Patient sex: F
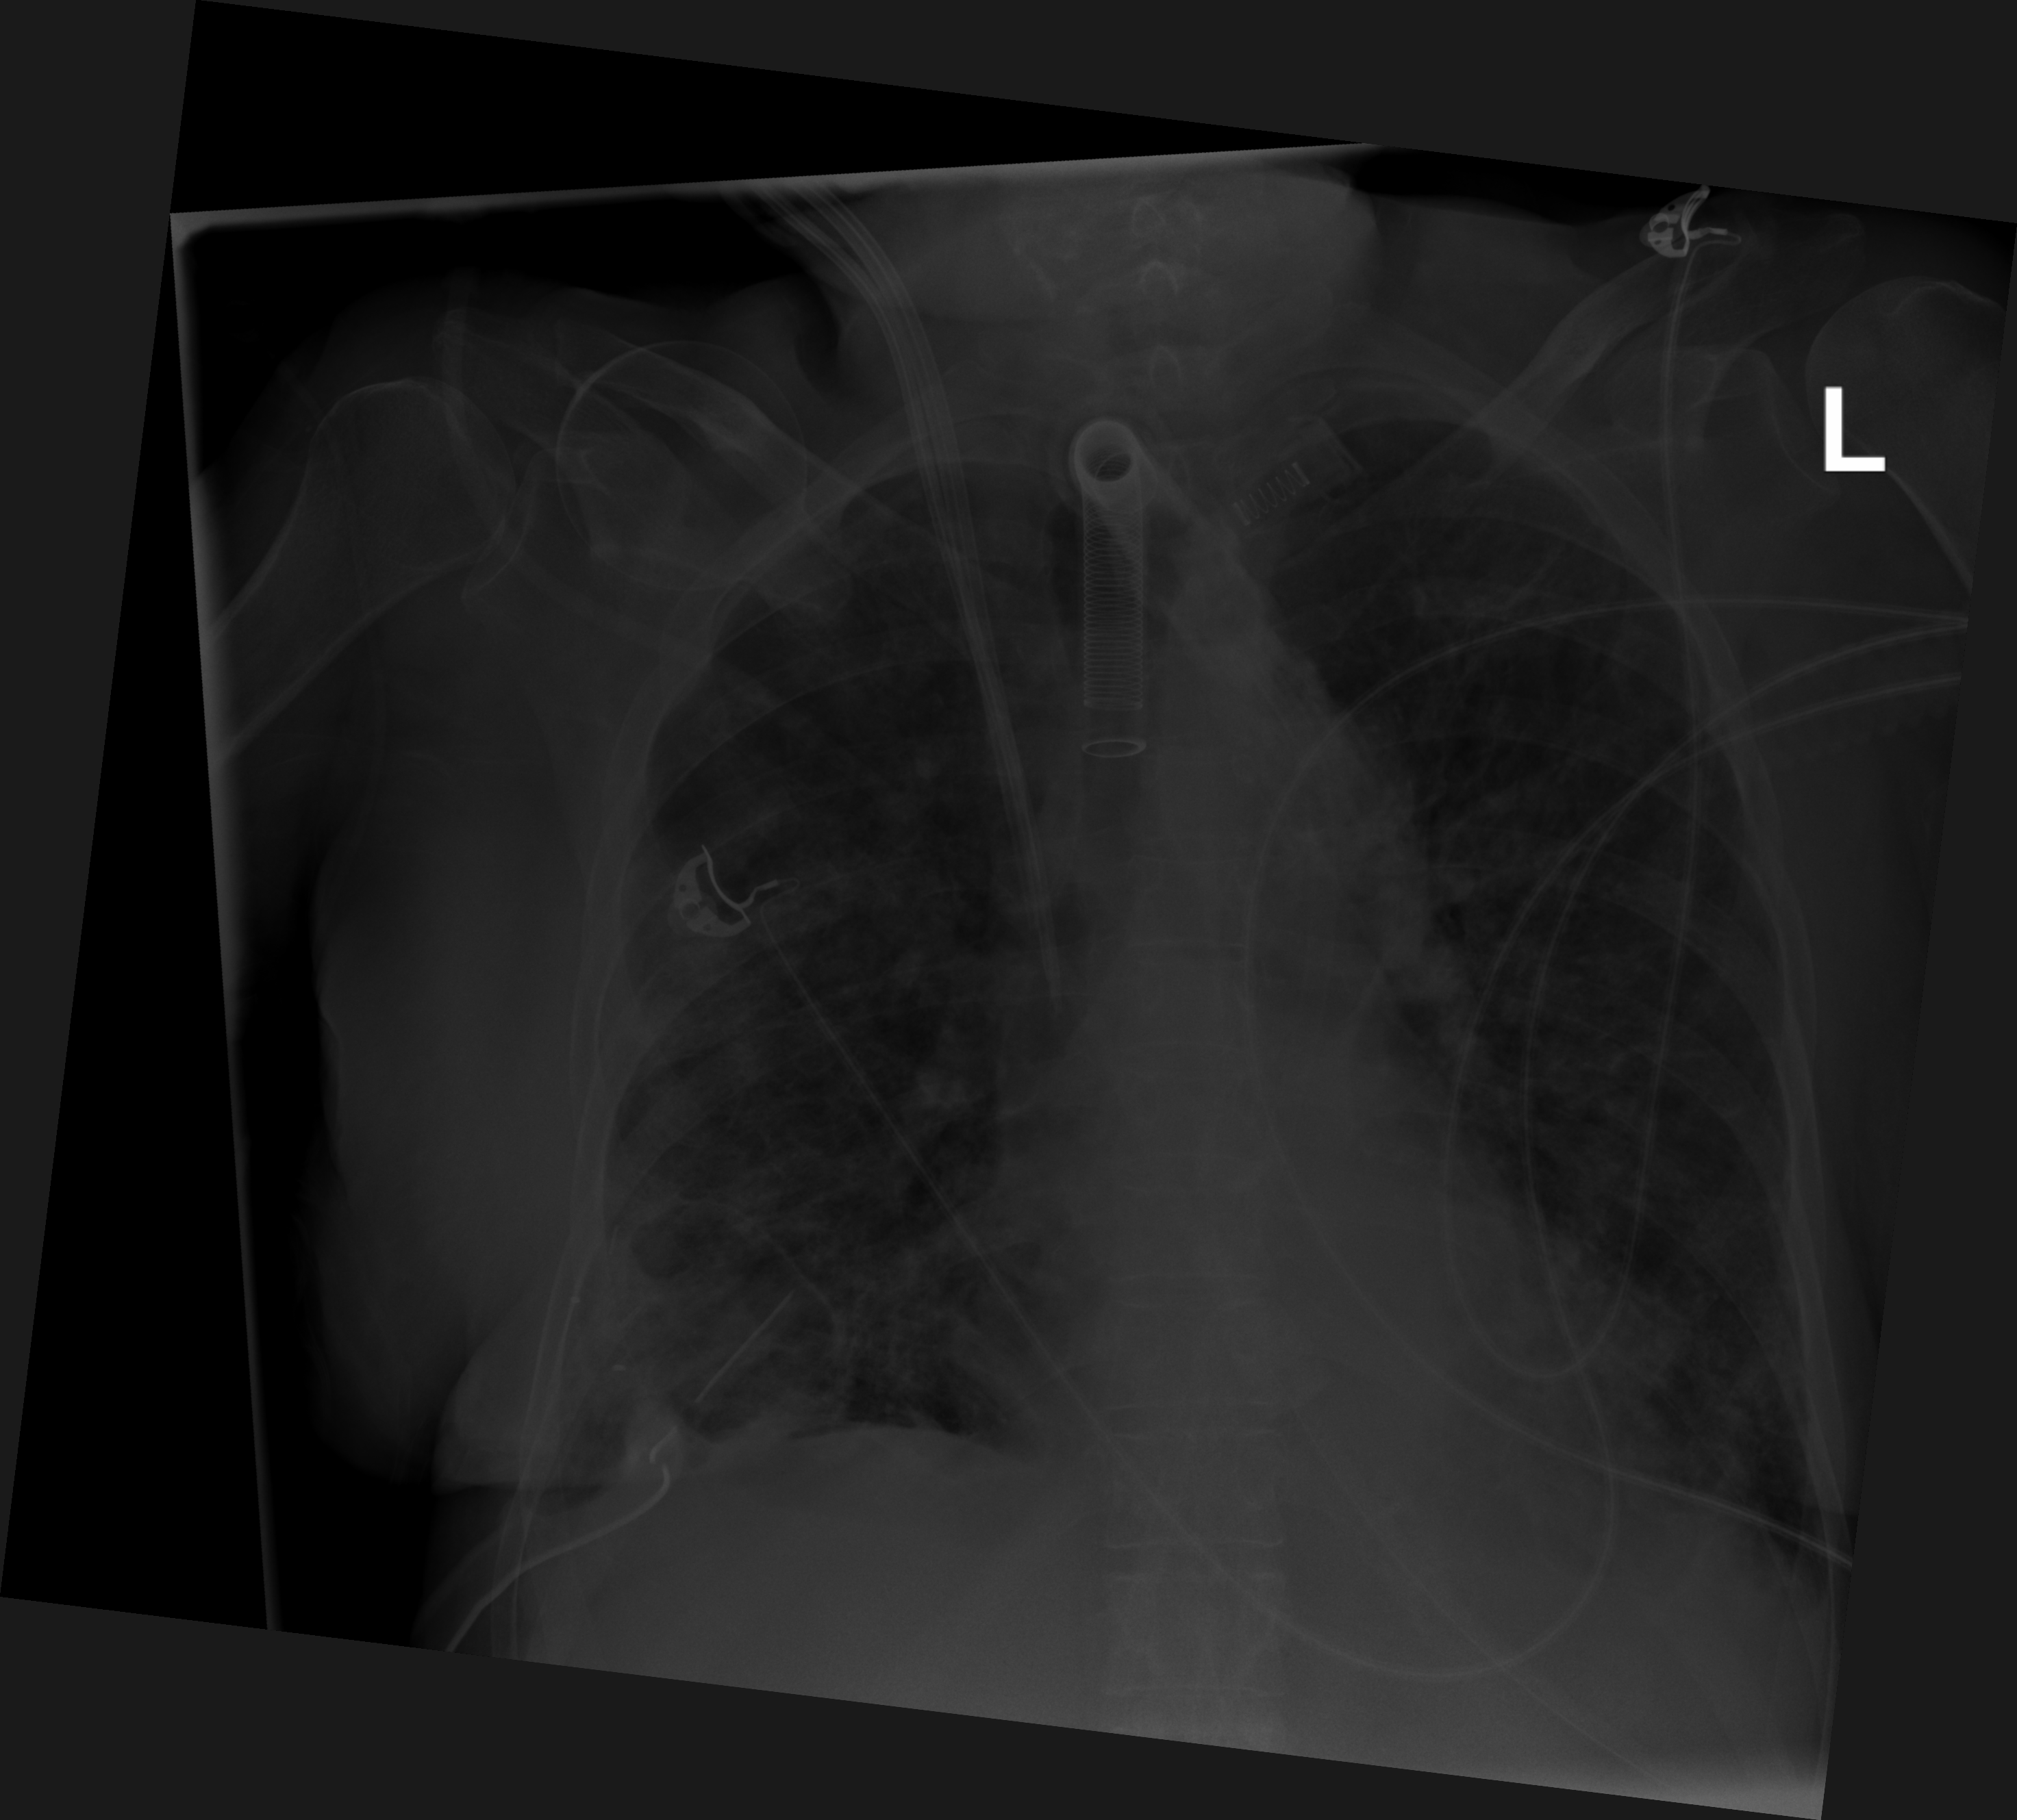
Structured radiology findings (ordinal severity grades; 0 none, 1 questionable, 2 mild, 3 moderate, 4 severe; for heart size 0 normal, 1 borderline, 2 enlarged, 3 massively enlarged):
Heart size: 0
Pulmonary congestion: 0
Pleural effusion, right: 2
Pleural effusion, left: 2
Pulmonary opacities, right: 3
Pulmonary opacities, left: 3
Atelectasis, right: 2
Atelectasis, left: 2